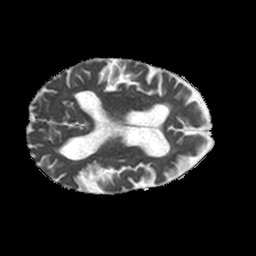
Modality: ADC
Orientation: axial
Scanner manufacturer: philips
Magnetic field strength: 1.5 T
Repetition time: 3.395 s
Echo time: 0.06922 s